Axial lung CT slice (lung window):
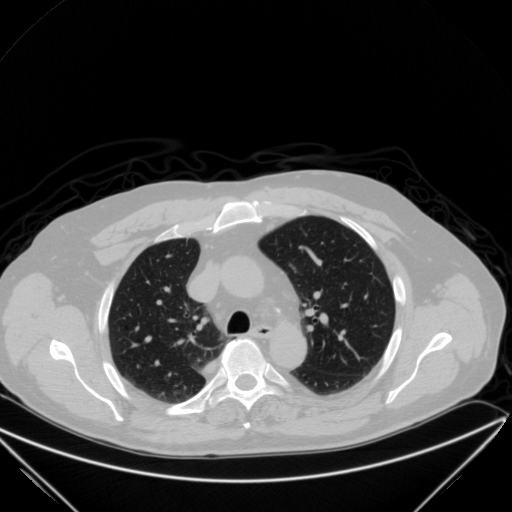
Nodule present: no